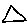
Label: triangle